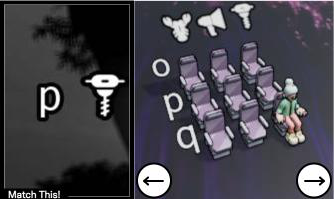
Task: seats
Answer: no